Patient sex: M
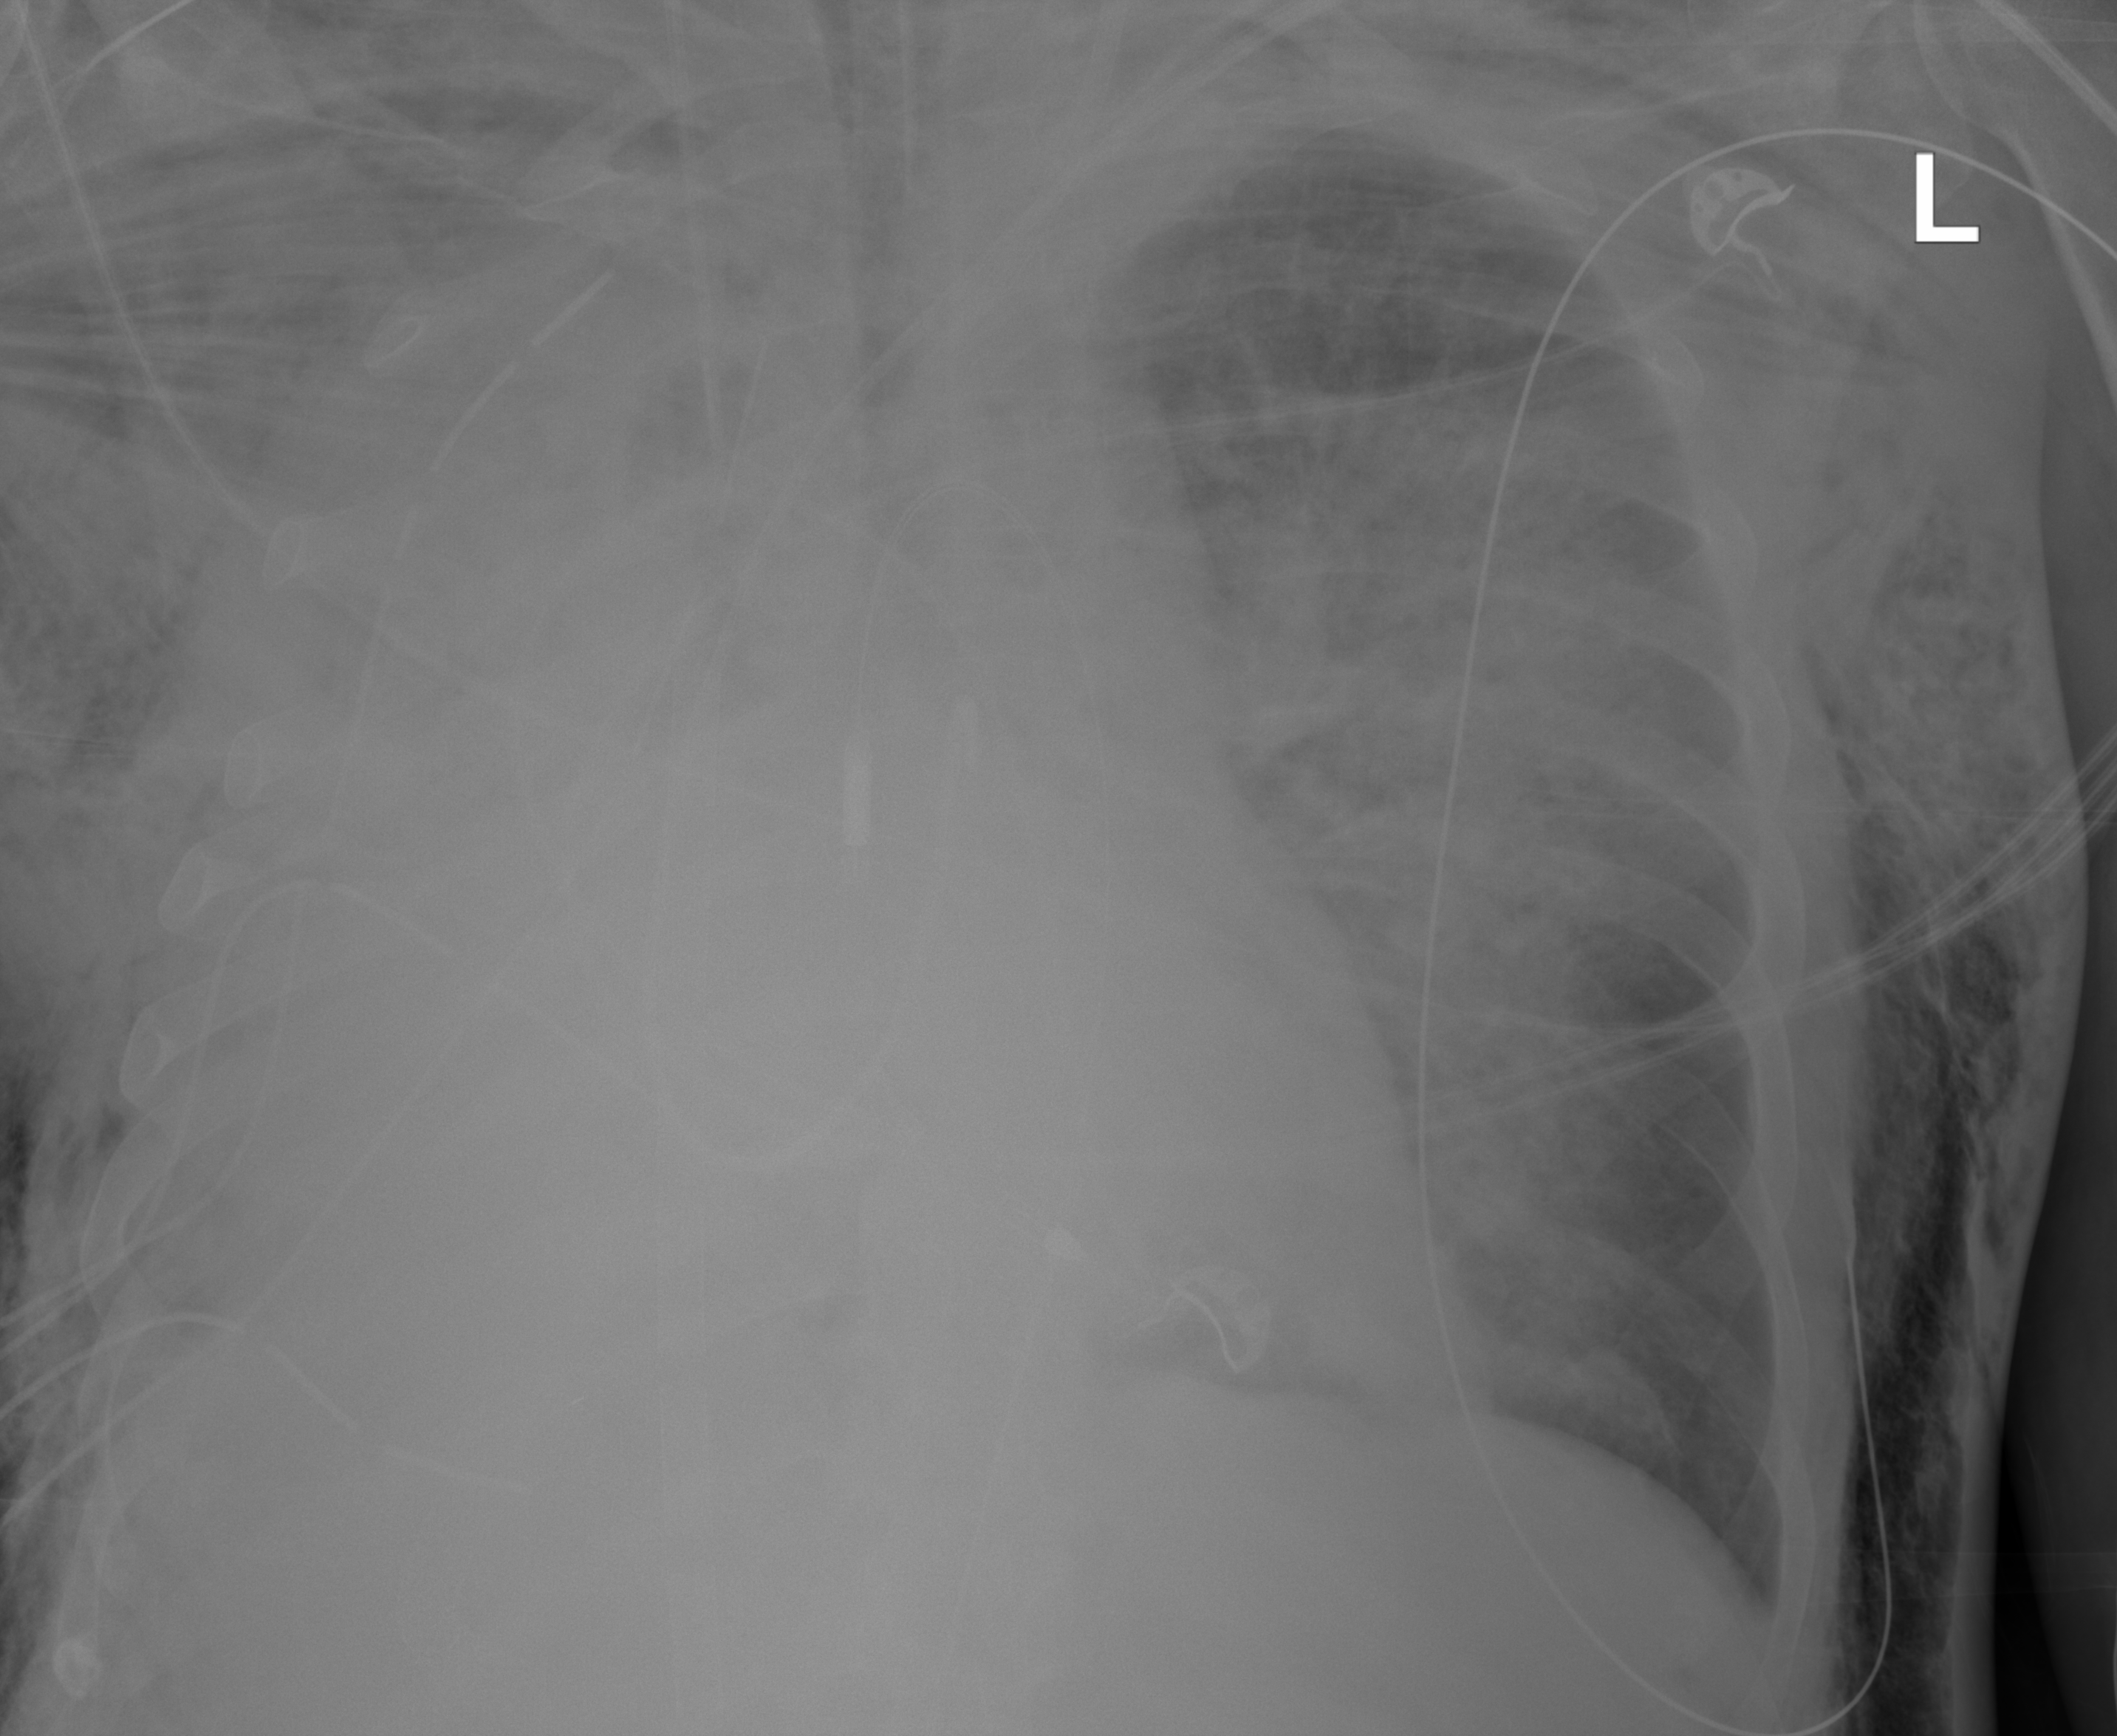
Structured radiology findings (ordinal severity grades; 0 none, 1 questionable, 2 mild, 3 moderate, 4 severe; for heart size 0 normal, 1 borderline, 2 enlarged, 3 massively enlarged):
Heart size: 1
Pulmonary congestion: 3
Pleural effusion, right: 3
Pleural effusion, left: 0
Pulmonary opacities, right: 4
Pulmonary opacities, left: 4
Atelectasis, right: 3
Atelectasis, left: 3